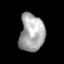
Tissue: lung
Cell type: Epithelial cells
Senescence score: 0.1686
Nuclear area (px): 911
Mean DAPI intensity: 168.297